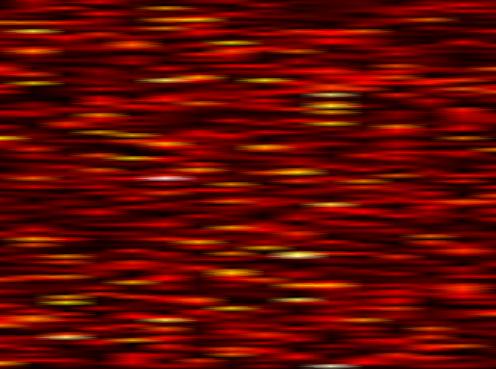
Label: FOFDM